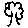
Label: tree